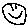
Label: smiley face